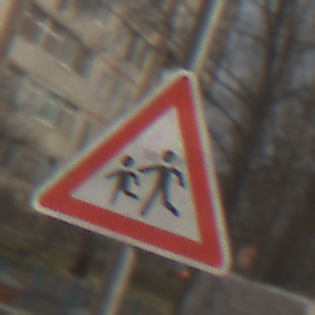
Verkehrszeichen: KinderRechts
Umgebung: Outdoor, Urban
Tageszeit: MorningAfternoon
Wetter: PartlyCloudy
Licht: Natural
Jahreszeit: NotSpecified
Kontrast: HighContrast